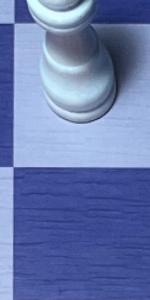
Label: Empty